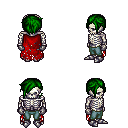
a pixel art fantasy rpg character, male body template, skeleton, red tattered cape, teal pants, green pixie cut hairstyle, metal gloves, metal boots, four views (front, back, left, right), 2x2 character sprite sheet, small pixel art, hard edges, no anti-aliasing